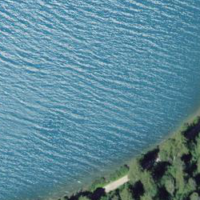
EUNIS habitat code: 14
Species observed at this site:
Stellaria nemorum
Saxifraga rotundifolia